Question: I have a database

It'll update every hour
I want to select the data with a
ex.
1. Monday
2. Tuesday
3. Wednesday
4. ....
I want to select all the
'''
Select * from highscores where ...........
'''
Result that I would like to get:
'''
id player_id total economy research military date (2017-09-07 (first record of that day)
id player_id total economy research military date (2017-09-08 (first record of that day)
id player_id total economy research military date (2017-09-09 (first record of that day)
id player_id total economy research military date (2017-09-10 (first record of that day)
id player_id total economy research military date (2017-09-11 (first record of that day)
.....
'''
Thanks
---
This is the solution:
'''
SELECT
h.id, h.player_id, h.total, h.economy, h.research, h.military, h.date
FROM
highscores h
WHERE
h.id = (SELECT hs.id
FROM highscores hs
WHERE UNIX_TIMESTAMP(DATE_FORMAT(h.date,"%Y-%m-%d 00:00:00")) = UNIX_TIMESTAMP(DATE_FORMAT(hs.date,"%Y-%m-%d 00:00:00"))
AND h.player_id = hs.player_id
ORDER BY date ASC
LIMIT 1)
'''
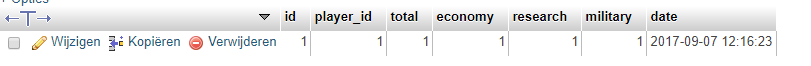
Answer: You are probably looking for a subquery, don't use 'select *'
'''
SELECT h.id, h.player_id, h.total, h.economy, h.reasearch, h.military, h.date
FROM highscores h
WHERE h.id = (
SELECT hs.is FROM highscores hs
WHERE UNIX_TIMESTAMP(DATE_FORMAT(h.date,"%Y-%m-%d 00:00:00")) = UNIX_TIMESTAMP(DATE_FORMAT(hs.date,"%Y-%m-%d 00:00:00"))
AND h.player_id = hs.player_id
ORDER BY date ASC
LIMIT 1
)
'''
With the subquery you select the beginning of the day for each record,
order by date, oldest first, so beginning of the day and only if the player matches
restrict it to 1 because you only want 1 match